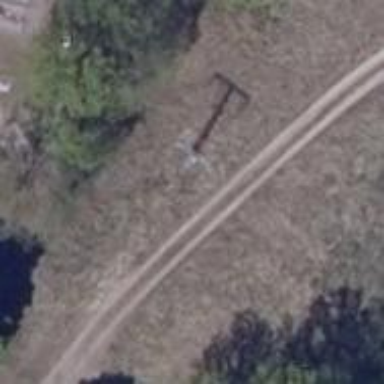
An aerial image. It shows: Power pole.